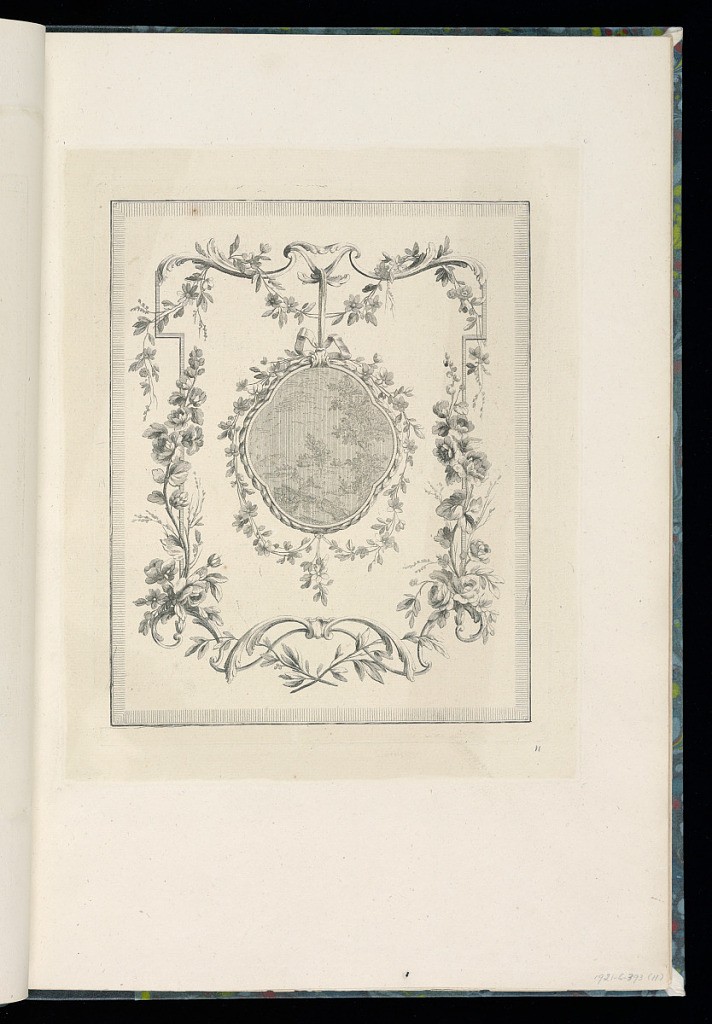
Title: Ornamental Medallion Design
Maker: Pierre Ranson, French, 1736–1786
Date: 1759–80
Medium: Etching and engraving on laid paper
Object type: Print
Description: Ornament design with a quatrefoil medallion depicting a rural landscape framed by a running pattern of leaves, and a festoon of flowers and leaves, hanging from an acanthus leaf clasp and ribbon tied to a larger frame made of scrolling leaves (rinceaux), interlaced leaves, flowers, and hanging festoons of flowers and leaves.